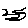
Label: zigzag